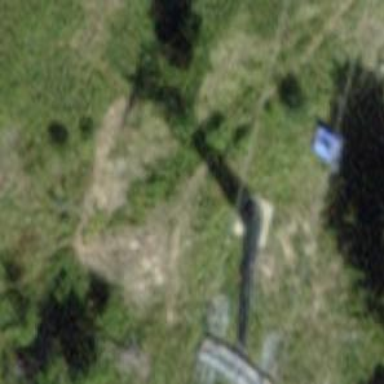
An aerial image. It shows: Pylon used for aerialway.